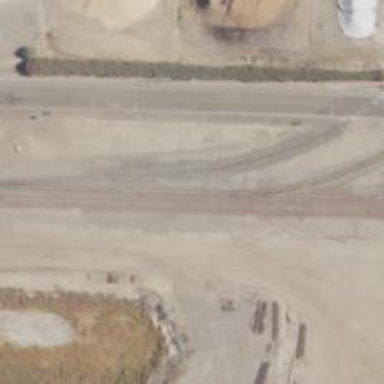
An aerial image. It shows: Railway siding for service.